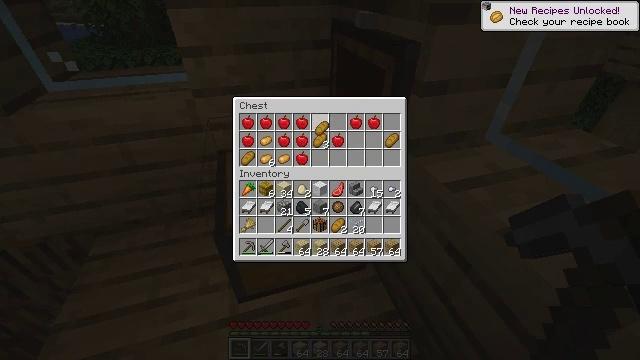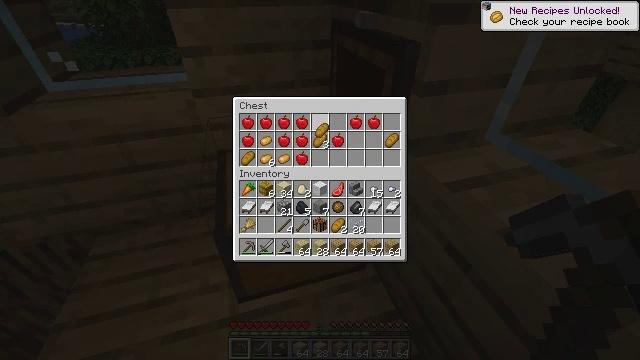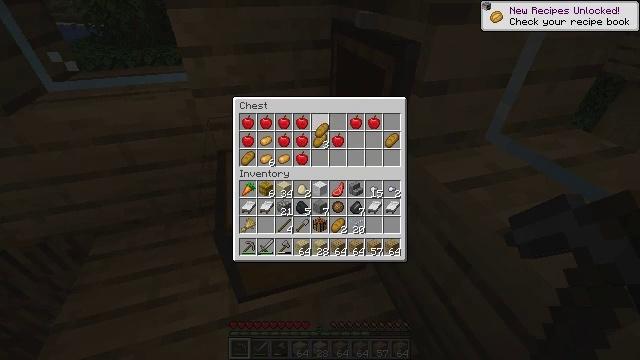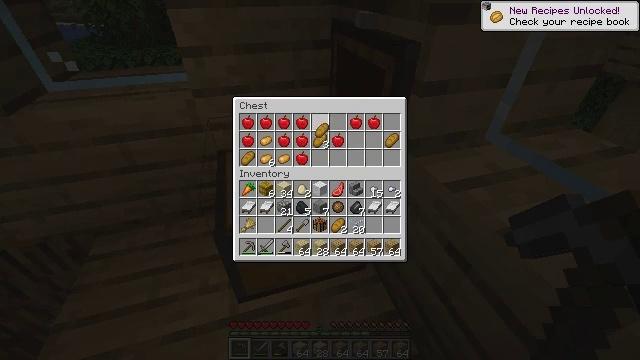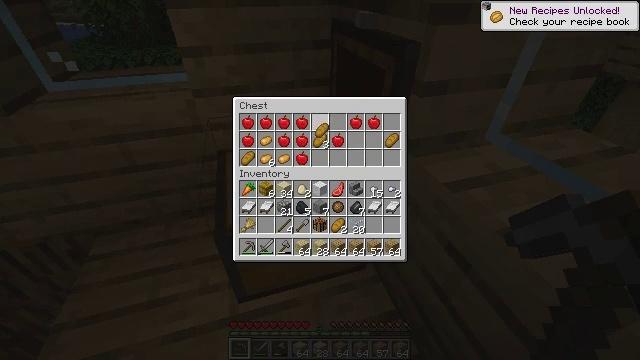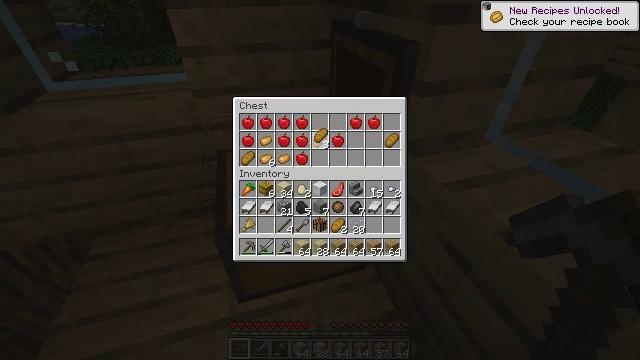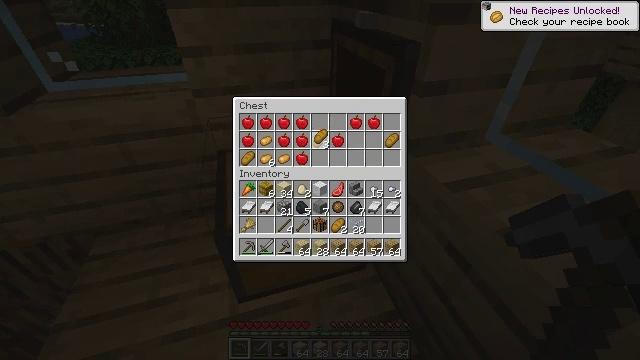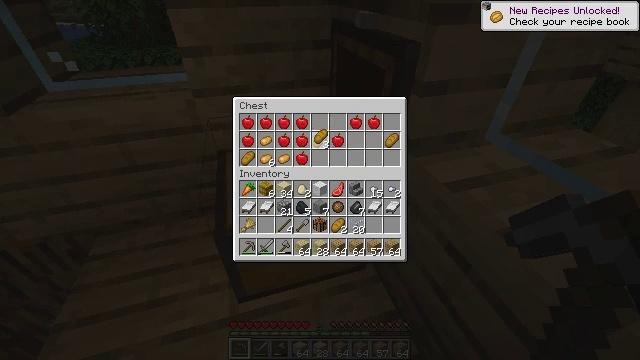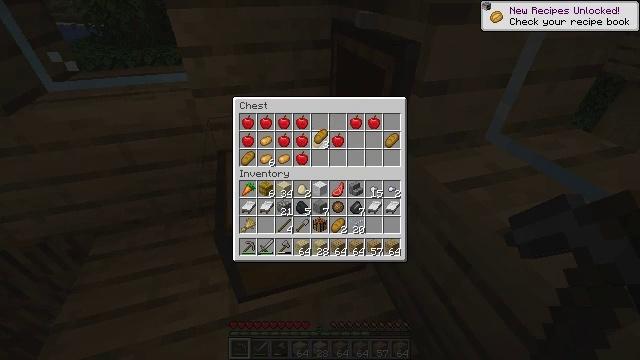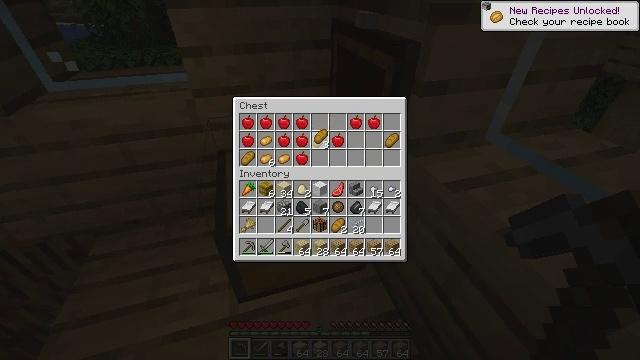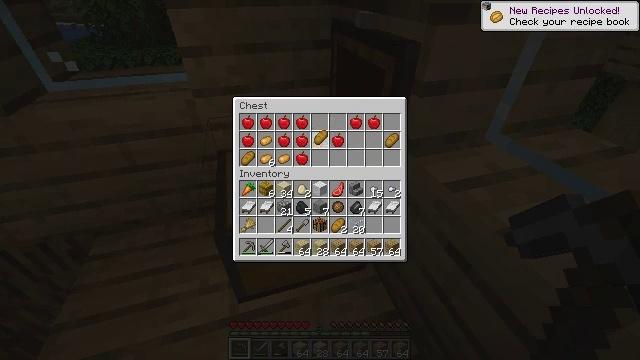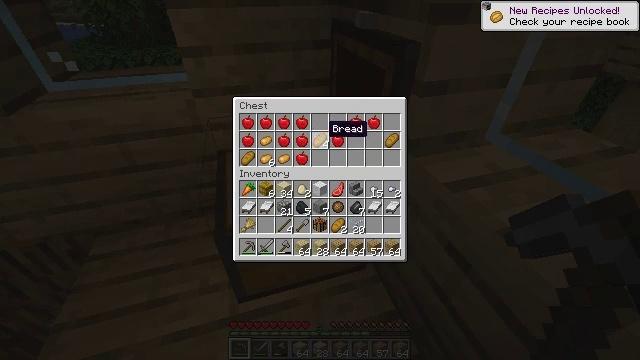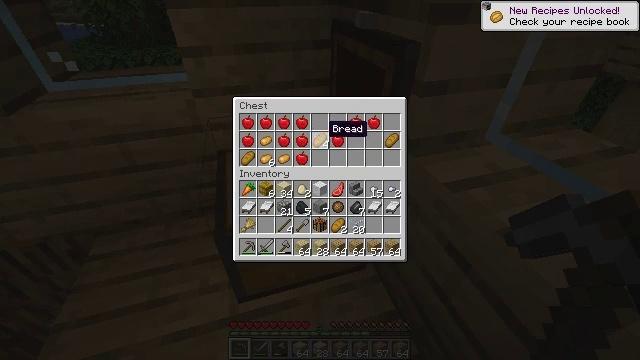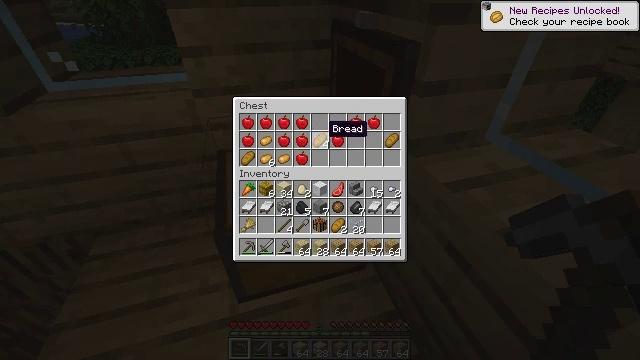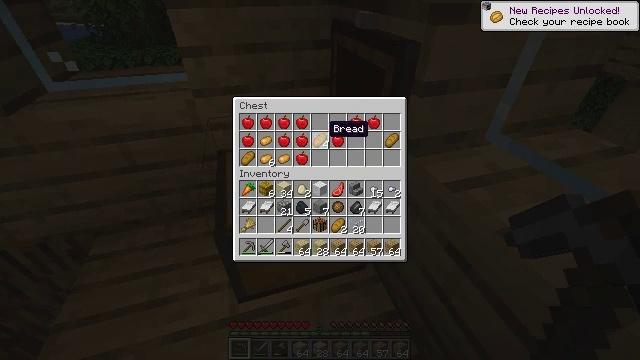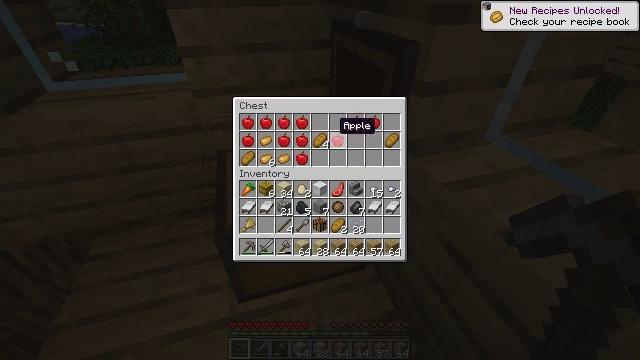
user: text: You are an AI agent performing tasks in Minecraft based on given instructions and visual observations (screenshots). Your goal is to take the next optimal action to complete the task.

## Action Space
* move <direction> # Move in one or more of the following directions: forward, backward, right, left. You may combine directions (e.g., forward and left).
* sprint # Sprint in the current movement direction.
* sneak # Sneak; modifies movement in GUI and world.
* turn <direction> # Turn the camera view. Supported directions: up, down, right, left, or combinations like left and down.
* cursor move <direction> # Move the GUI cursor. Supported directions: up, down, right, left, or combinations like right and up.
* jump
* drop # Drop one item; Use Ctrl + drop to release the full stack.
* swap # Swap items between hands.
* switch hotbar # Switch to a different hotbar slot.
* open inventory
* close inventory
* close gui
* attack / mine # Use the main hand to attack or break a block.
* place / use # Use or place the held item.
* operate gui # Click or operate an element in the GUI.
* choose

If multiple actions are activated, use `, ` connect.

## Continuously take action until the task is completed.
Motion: motion action
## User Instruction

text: Mine the white bed.
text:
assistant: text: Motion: no_op
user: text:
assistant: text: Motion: no_op
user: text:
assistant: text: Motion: no_op
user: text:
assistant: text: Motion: no_op
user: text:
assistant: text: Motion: no_op
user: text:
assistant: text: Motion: no_op
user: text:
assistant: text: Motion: no_op
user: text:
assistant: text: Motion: operate gui
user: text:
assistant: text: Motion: operate gui
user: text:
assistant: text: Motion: operate gui
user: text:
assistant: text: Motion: no_op
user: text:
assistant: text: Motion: no_op
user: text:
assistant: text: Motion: no_op
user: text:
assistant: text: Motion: no_op
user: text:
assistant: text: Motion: cursor move right
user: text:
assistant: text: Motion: cursor move right
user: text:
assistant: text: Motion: cursor move right
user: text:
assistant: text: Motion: cursor move right
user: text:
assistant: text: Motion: no_op
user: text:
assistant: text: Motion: no_op
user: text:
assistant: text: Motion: no_op
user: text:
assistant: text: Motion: no_op
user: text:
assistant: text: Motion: no_op
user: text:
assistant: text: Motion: no_op
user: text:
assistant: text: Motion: no_op
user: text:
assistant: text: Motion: cursor move left
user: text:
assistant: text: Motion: no_op
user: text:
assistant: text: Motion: no_op
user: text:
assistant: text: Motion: no_op
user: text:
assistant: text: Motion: no_op